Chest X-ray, PA view. Patient: 73 years old, sex M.
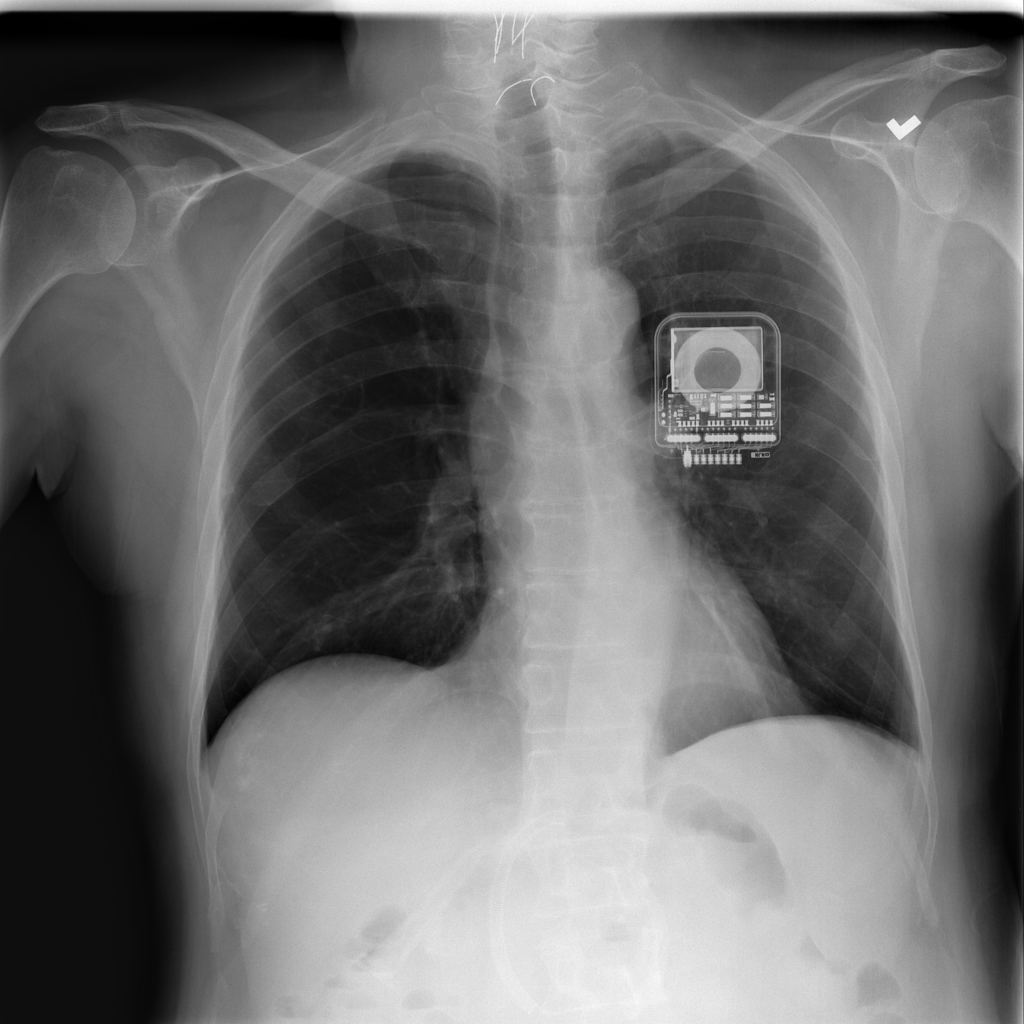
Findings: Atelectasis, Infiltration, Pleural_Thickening